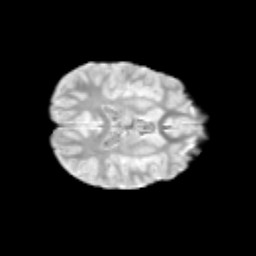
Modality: T2w
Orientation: axial
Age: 11
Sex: male
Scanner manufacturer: siemens
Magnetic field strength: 3 T
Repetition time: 3.8 s
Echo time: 0.07 s